Field crop: tomato
Growth stage: 2
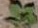
Species: solanum